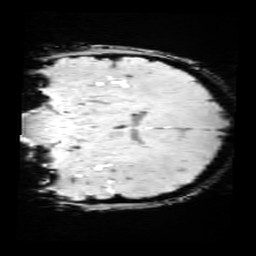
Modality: SWI
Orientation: coronal
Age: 13
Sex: female
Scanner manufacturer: siemens
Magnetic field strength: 3 T
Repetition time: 0.027 s
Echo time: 0.02 s